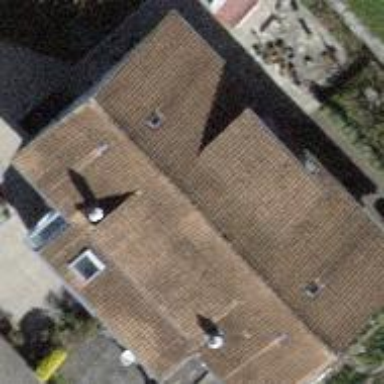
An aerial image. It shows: Building with tiled roof.